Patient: sex M, age 78
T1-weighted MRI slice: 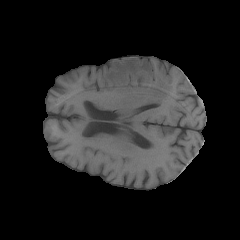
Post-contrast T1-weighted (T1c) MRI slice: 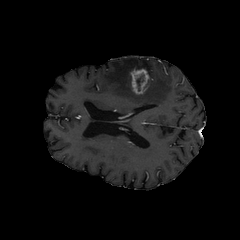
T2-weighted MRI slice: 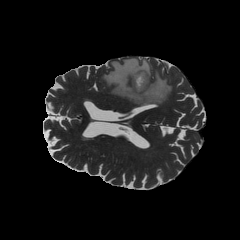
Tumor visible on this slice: yes
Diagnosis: Glioblastoma, IDH-wildtype
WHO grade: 4